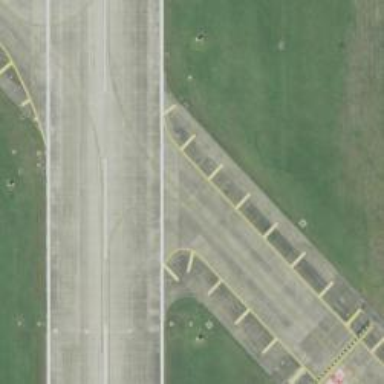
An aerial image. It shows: Image of taxiway at airport.